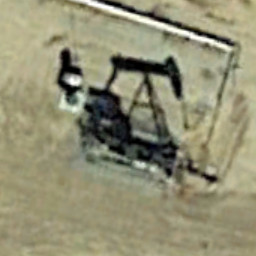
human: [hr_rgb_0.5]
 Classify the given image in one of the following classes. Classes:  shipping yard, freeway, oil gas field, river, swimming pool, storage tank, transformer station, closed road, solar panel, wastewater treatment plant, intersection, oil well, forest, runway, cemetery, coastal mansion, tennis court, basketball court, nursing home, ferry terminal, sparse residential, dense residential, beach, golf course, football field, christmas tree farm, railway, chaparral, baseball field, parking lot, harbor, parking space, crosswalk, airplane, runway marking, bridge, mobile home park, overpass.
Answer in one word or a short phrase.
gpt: oil well